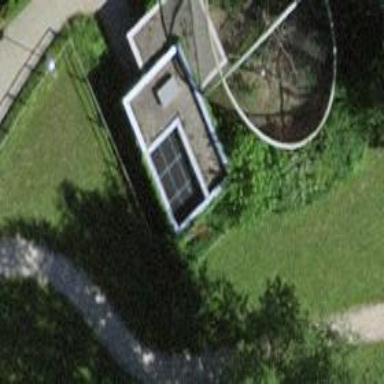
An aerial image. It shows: Building that serves as aviary in zoo.